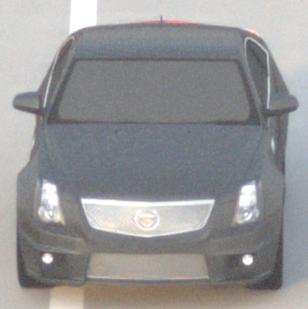
Make: Cadillac
Model: CTS-V
Detailed model: CTS-V (II) Limousine
Model produced from: 2008/11
Model produced until: 2010/12
Doors: 4
Color: gray
Road condition: dry road
Daytime: sunrise or sunset
Contrast: low contrast